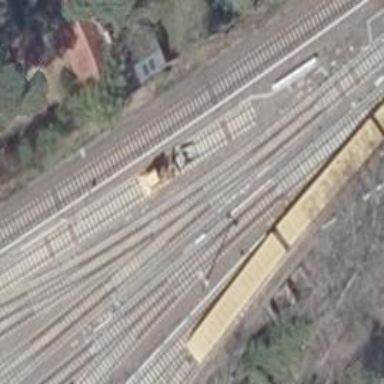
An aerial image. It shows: Yard serving electrified light rail.